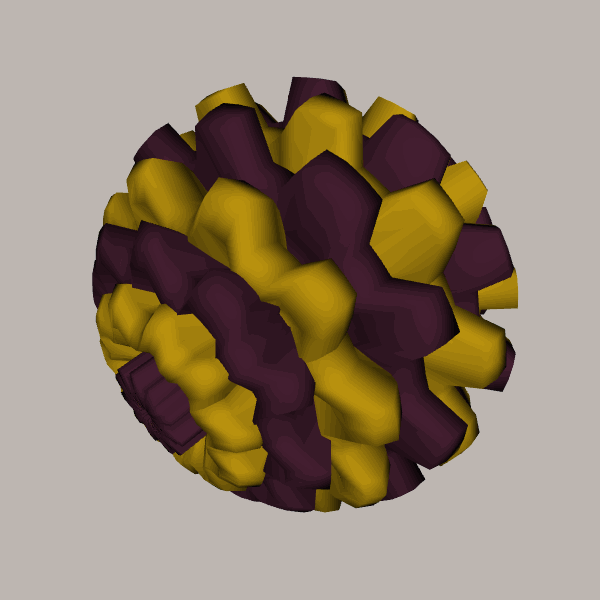
Background: light